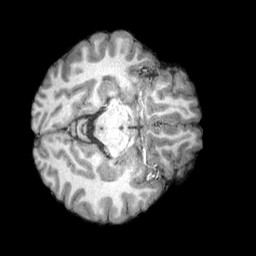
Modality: T1w
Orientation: axial
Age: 25
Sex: male